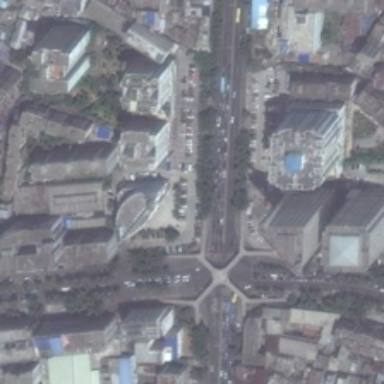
This area is the economic center of the city .